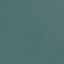
Label: SeaLake